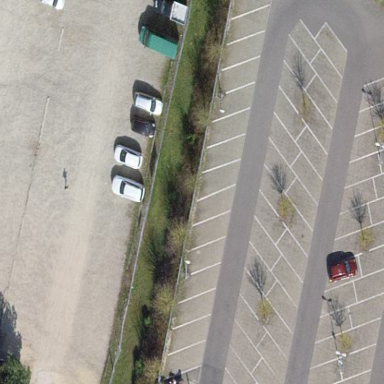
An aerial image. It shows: Parking area with surface.